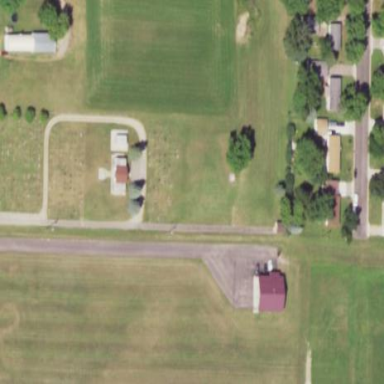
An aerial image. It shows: Cemetery.